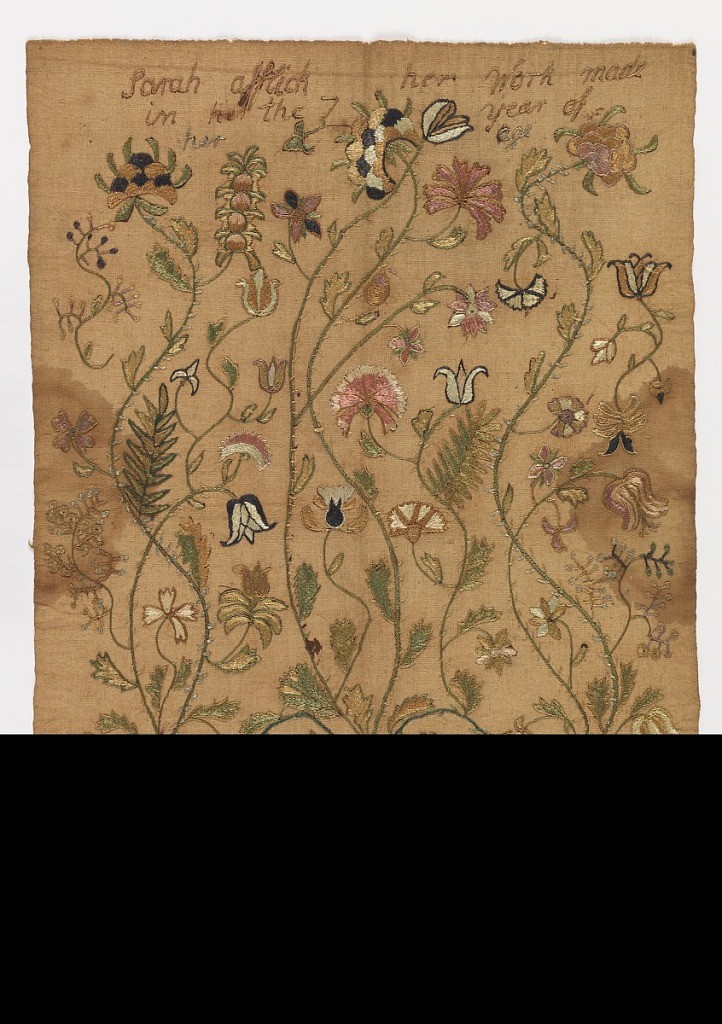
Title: Sampler
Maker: Sarah Afflick, American
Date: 1796
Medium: silk embroidery on cotton foundation Technique: embroidered on plain weave foundation
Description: Three vases are aligned across the bottom, each with very tall, spindly bunches of exotic flowers which rise up and fill the entire ground.  With an inscription at the very top:
Sarah Afflick her Work made in the 7 year of her age

and bottom:
And in the year of our Lord 1796